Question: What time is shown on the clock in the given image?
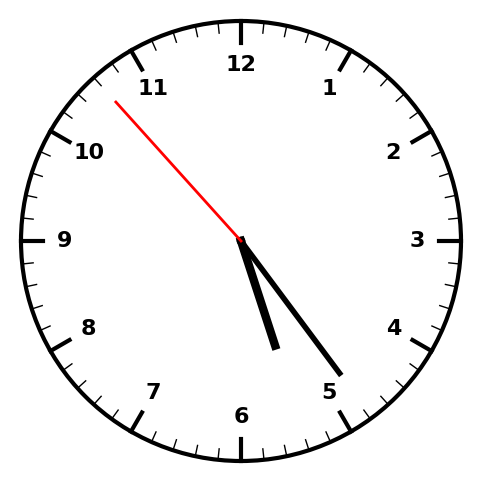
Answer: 05:23:53